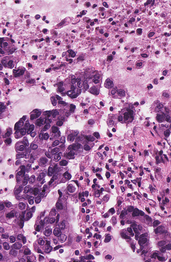
Tumor epithelial tissue: yes
Tumor-associated stroma tissue: yes
Normal tissue: no